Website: lowes
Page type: billing-address
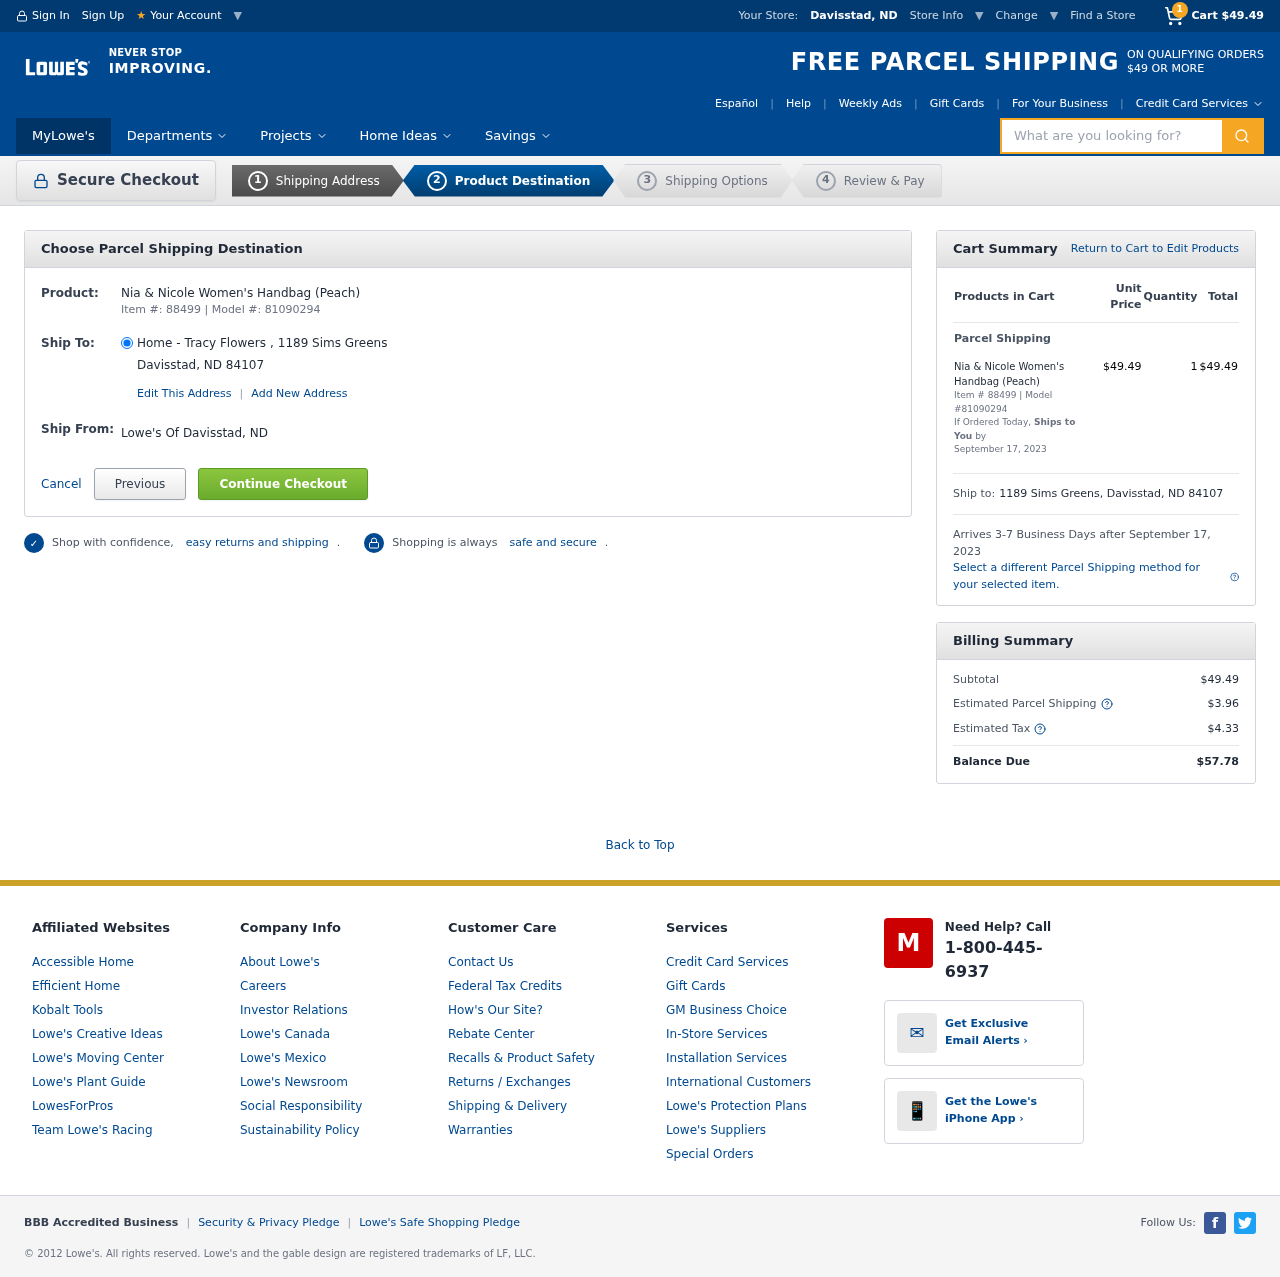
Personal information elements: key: PII_ADDRESS
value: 1189 Sims Greens, Davisstad, ND 84107
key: PII_CITY_STATE
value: Davisstad, ND
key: PII_CITY_STATE_ZIP
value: Davisstad, ND 84107
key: PII_FULLNAME
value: Tracy Flowers
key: PII_STREET
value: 1189 Sims Greens
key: PII_CITY_STATE2
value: Davisstad, ND
Product elements: key: PRODUCT1_NAME
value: Nia & Nicole Women's Handbag (Peach)
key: PRODUCT1_PRICE
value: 49.49
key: PRODUCT1_QUANTITY
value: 1
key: PRODUCT1_ITEM_NUMBER
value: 88499
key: PRODUCT1_MODEL_NUMBER
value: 81090294
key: PRODUCT1_NAME2
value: Nia & Nicole Women's Handbag (Peach)
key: PRODUCT1_ITEM_NUMBER2
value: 88499
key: PRODUCT1_MODEL_NUMBER2
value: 81090294
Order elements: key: ORDER_NUM_ITEMS
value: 1
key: ORDER_SUBTOTAL
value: $49.49
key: ORDER_SHIPPING_DATE
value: September 17, 2023
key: ORDER_SHIPPING_DATE2
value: September 17, 2023
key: ORDER_SUBTOTAL2
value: $49.49
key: ORDER_SHIPPING_COST
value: $3.96
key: ORDER_TAX
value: $4.33
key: ORDER_TOTAL
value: $57.78
Search elements: key: HEADER_SEARCH
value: What are you looking for?